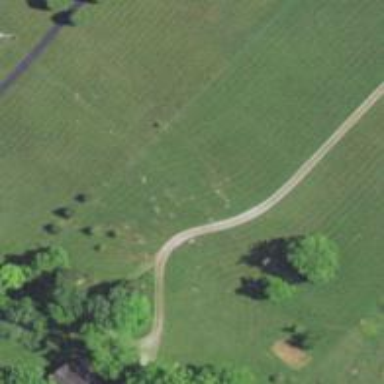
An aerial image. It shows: Driveway leading to service road.